Question: So i'm using the class 'fa-spin' that will spin the icon, <URL> you can find some examples of it.
Here is the spinning css file:
'''
// Spinning Icons
// --------------------------
.#{$fa-css-prefix}-spin {
-webkit-animation: spin 2s infinite linear;
-moz-animation: spin 2s infinite linear;
-moz-animation: spin 2s infinite linear;
-o-animation: spin 2s infinite linear;
animation: spin 2s infinite linear;
}
@-moz-keyframes spin {
0% { -moz-transform: rotate(0deg); }
100% { -moz-transform: rotate(359deg); }
}
@-webkit-keyframes spin {
0% { -webkit-transform: rotate(0deg); }
100% { -webkit-transform: rotate(359deg); }
}
@-o-keyframes spin {
0% { -o-transform: rotate(0deg); }
100% { -o-transform: rotate(359deg); }
}
@-ms-keyframes spin {
0% { -ms-transform: rotate(0deg); }
100% { -ms-transform: rotate(359deg); }
}
@keyframes spin {
0% { transform: rotate(0deg); }
100% { transform: rotate(359deg); }
}
'''
Now all works fine in chrome and IE10, however it doesn't in firefox :
<URL>.
When you run it for the first time it looks just good, but try the interact with the site(for example: scroll or run the script again in jsFiddle). The animation becomes all jittery. I have no idea what could cause this strange behavior, hope that anyone could help me.
The problem occurs on Windows 7 32-bit and 25.0 version of Firefox(No add-ons).
However it does work at my home PC, where it also has Windows 7 32-bit 25.0 firefox.
An preview how it looks on my screen:
Note that it works for the first couple of seconds but after it will get jittery (this stuttering is because my .gif is bad).
---
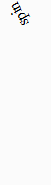
Answer: What i did notice is that IE and Chrome actually makes the text blurry, which FF doesn't. I thought of using the blur filter, but that didn't work. Also the font width didn't stayed the same, so i needed something that or reminded the client of his width or force the width to be static at all time.
I came across the SVG filter XML url, that was special for Firefox 10+ and Firefox on android. I tryed to apply this to my element and my problem was completly gone!
i did use '<feColorMatrix type=saturate values=1/>' so the saturate filter didn't take away the colors.
'''
filter: url("data:image/svg+xml;utf8,<svg xmlns='http://www.w3.org/2000/svg'><filter id='grayscale'><feColorMatrix type='saturate' values='1'/></filter></svg>#grayscale");
'''
When adding this to the '.fa-spin' class that FontAwesome uses, it'll work on every spinning element.
<URL>